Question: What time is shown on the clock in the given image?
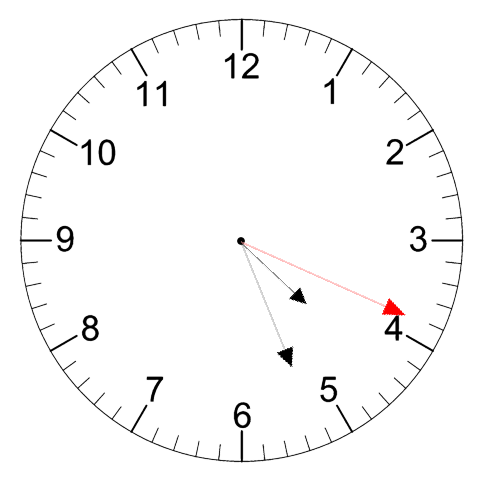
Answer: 04:26:19